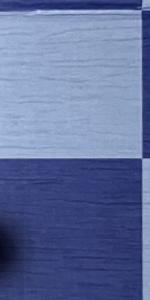
Label: Empty